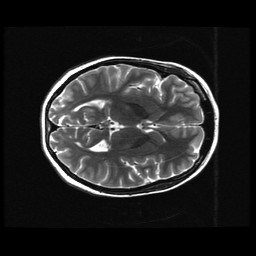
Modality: T2w
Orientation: axial
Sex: female
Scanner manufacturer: ge
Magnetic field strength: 3 T
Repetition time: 5 s
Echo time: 0.1012 s